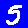
Digit: 5